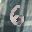
Label: 6